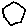
Label: hexagon